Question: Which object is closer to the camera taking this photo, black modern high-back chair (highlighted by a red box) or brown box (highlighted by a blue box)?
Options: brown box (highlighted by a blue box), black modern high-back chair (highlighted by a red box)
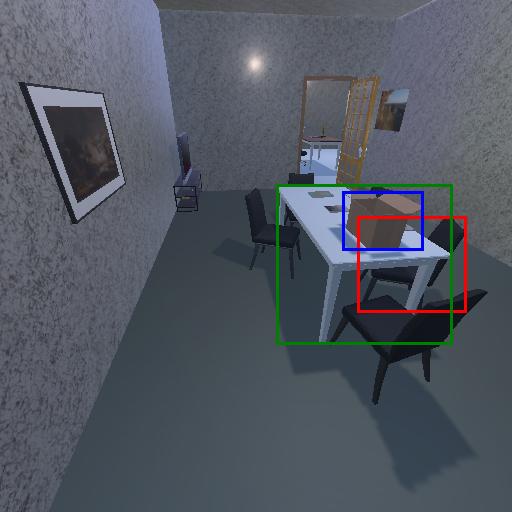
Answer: brown box (highlighted by a blue box)